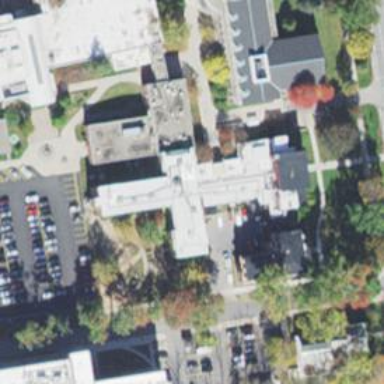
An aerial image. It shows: Public building.